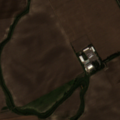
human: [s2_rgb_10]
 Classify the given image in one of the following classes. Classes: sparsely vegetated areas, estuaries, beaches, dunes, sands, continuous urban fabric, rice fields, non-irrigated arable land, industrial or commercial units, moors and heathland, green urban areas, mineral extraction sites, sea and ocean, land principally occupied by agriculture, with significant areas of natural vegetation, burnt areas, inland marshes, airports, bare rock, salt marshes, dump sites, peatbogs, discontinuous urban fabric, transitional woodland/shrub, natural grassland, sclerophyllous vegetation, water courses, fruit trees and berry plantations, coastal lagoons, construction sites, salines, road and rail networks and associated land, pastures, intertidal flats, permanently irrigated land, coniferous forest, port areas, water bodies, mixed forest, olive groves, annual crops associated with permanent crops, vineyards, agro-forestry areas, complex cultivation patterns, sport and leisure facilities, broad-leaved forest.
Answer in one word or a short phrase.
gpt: non-irrigated arable land, transitional woodland/shrub